Question: I have created a database with table Category with categoryId,CategoryName, parentId and CategoryImage.
I am using Linqconnect(LinqtoMySql).
How could I display the categories and names using the Repeater or should I use datalist using linq datasource in this way:

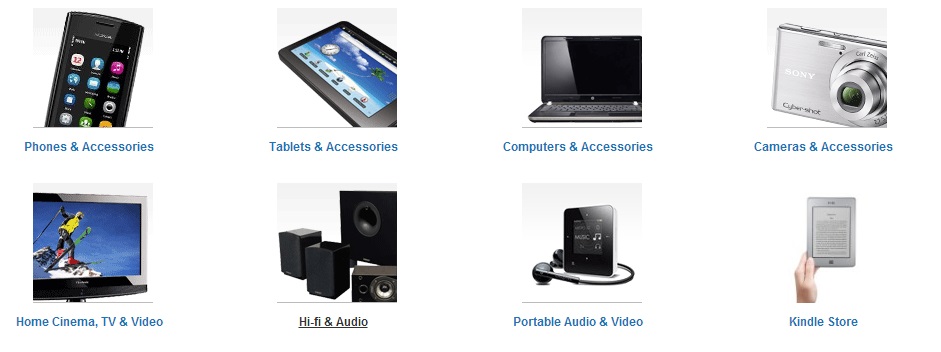
Answer: The DataList was designed for this purpose.
You will run into significant difficulties using a GridView or Repeater.
Use the <URL> property.
'''
<asp:DataList id="MyDataList" RepeatDirection="Horizontal" RepeatColumns="4" runat="server">
'''
Of course, you'll need to set your DatasourceID and configure your datasource.
You can set the datasource from the codebehind if you wish.
'''
MyDataList.DataSource = MyDataTable
'''
or
'''
MyDataList.DataSource = MyLinqQueryResults
'''
- <URL>